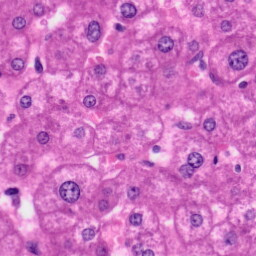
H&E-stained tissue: Liver